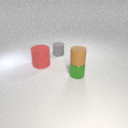
small green metal cylinder to the right of large red rubber cylinder